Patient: sex M, age 35
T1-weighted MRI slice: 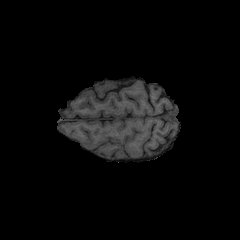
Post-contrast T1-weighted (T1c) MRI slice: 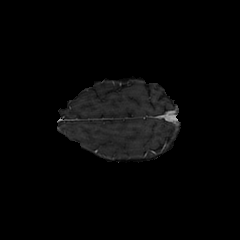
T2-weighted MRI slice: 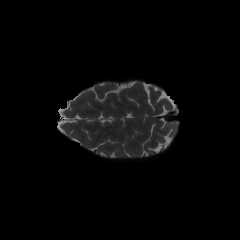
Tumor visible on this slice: no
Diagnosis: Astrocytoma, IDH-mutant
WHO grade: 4